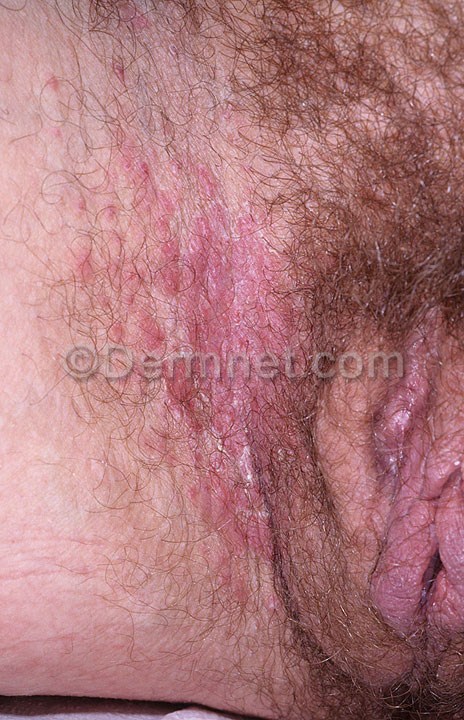
Disease: Tinea Ringworm Candidiasis and other Fungal Infections